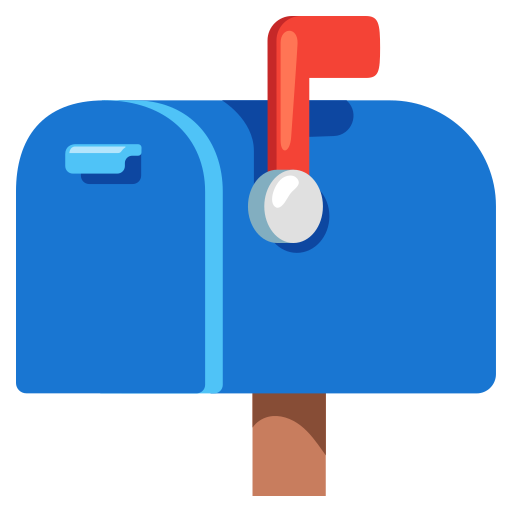
Emoji: 📫